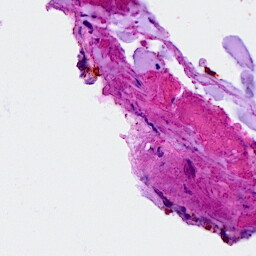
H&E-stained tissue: Breast